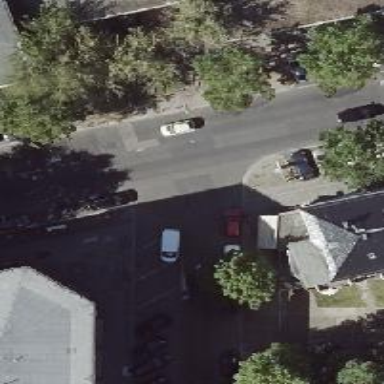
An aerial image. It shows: Unmarked crossing on footway.